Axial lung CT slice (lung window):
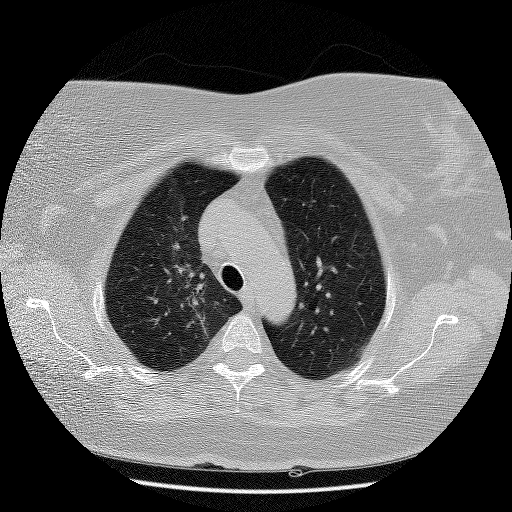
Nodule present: no